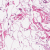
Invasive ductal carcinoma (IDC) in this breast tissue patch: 0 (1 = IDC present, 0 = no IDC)